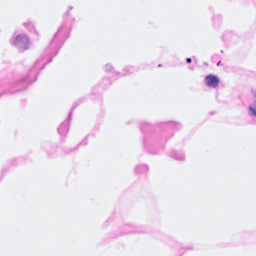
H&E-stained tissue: Breast